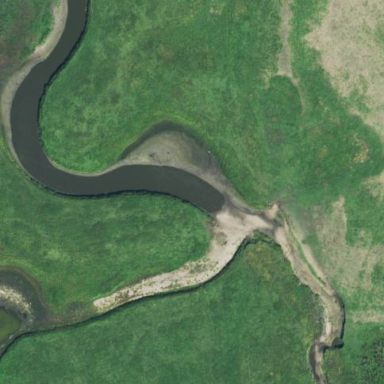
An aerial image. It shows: River flowing through natural water landscape.